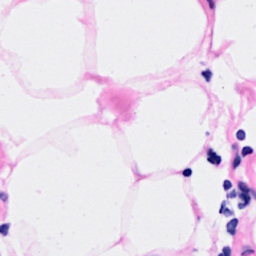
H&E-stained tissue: Breast